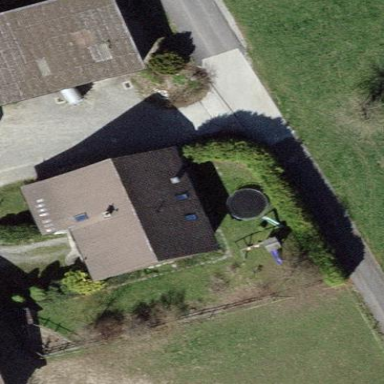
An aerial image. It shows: Simple and straightforward house.